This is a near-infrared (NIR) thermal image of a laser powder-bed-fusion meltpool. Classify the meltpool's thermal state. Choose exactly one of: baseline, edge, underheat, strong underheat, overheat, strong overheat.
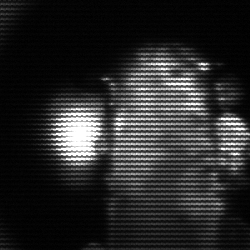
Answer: strong underheat